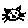
Label: cat